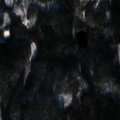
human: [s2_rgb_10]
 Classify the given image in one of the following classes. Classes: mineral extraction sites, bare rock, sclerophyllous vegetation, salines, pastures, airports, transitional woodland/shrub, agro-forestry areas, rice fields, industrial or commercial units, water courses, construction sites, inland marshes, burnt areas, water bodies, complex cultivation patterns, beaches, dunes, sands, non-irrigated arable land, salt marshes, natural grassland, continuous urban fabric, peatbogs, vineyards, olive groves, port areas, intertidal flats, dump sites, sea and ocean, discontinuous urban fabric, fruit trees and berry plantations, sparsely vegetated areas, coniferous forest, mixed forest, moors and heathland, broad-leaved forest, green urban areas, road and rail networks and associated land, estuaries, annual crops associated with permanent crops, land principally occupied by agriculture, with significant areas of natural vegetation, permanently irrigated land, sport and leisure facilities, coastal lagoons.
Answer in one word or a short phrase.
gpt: coniferous forest, mixed forest, transitional woodland/shrub